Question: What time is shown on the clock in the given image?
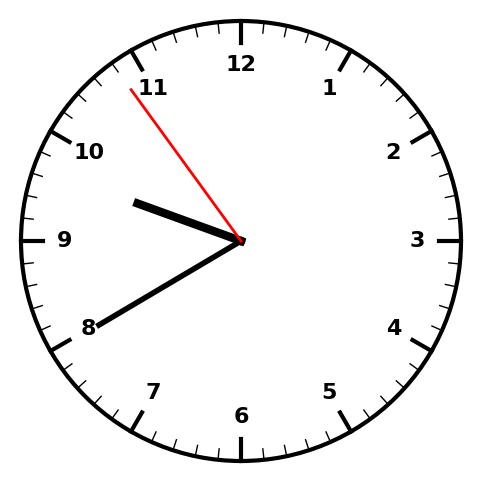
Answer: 09:39:54